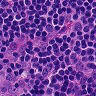
Metastatic tissue present: no